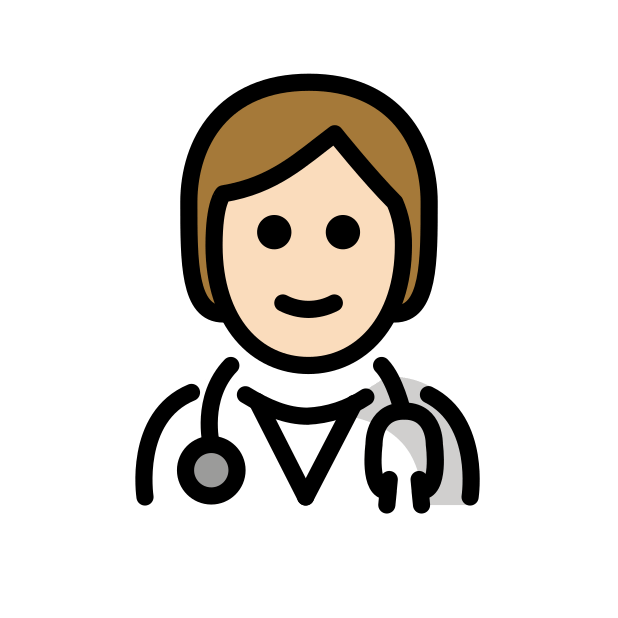
health worker: light skin tone